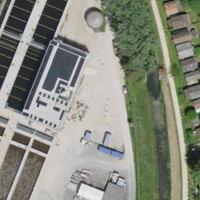
EUNIS habitat code: 53
Species observed at this site:
Plantago media
Ficaria verna